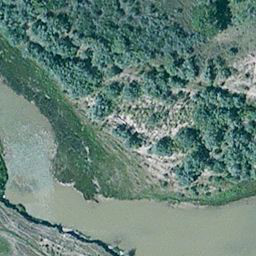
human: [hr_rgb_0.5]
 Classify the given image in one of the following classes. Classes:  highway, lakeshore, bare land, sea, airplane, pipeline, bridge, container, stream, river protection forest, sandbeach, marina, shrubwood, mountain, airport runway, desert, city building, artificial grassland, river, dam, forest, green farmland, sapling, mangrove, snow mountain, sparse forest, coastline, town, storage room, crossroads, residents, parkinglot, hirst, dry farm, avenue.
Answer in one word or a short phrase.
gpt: river